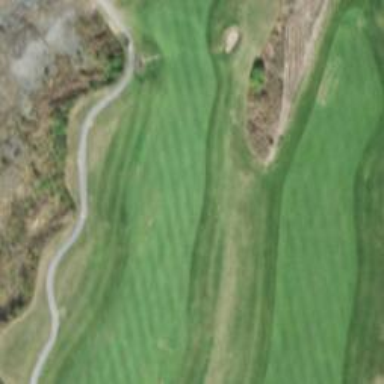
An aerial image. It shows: View of golf hole.